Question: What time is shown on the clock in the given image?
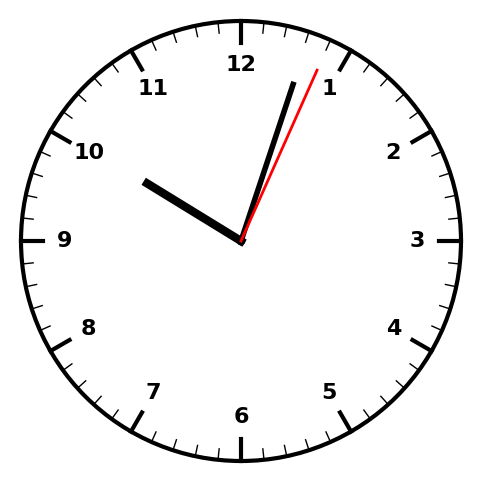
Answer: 10:03:04